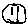
Label: smiley face